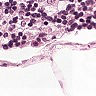
Metastatic tissue present: no